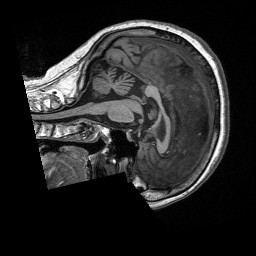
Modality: T1w
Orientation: sagittal
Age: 71
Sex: female
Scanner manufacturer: siemens
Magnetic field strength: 3 T
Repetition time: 2.4 s
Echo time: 0.00226 s